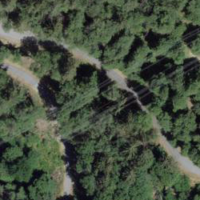
EUNIS habitat code: 44
Species observed at this site:
Phytolacca americana